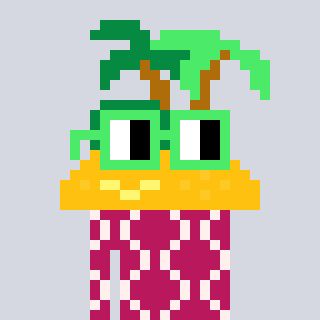
a pixel art character with square light green glasses, a island-shaped head and a darkpink-colored body on a cool background